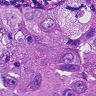
Metastatic tissue present: yes